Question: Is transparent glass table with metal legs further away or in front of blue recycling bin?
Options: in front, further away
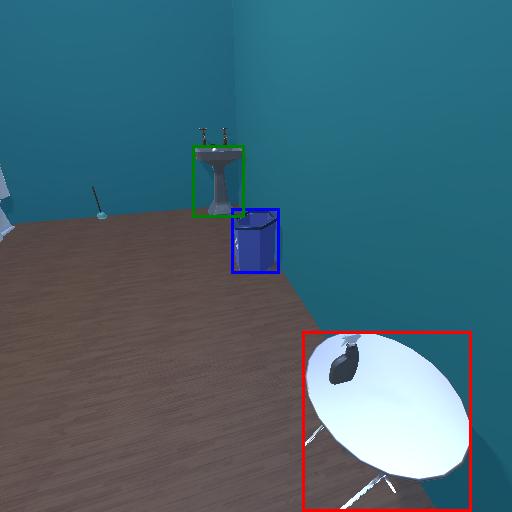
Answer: in front